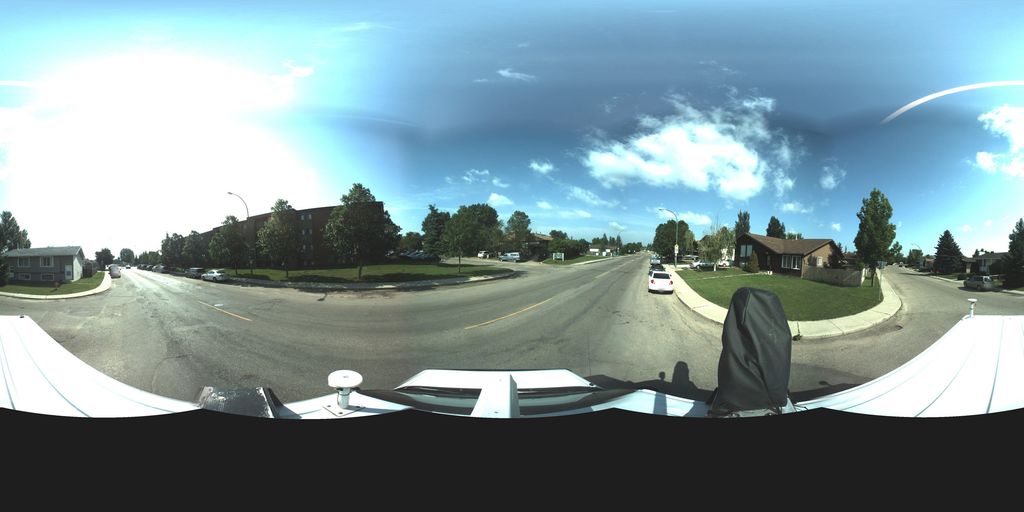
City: saskatoon